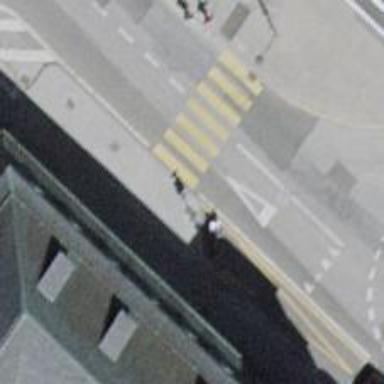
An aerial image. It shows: Kerb barrier.